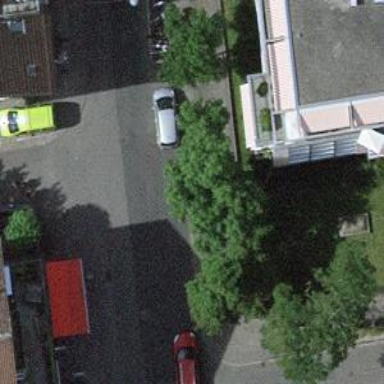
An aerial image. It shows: Bicycle parking facility.